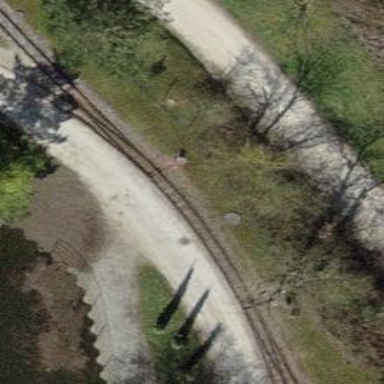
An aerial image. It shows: Railway switch.